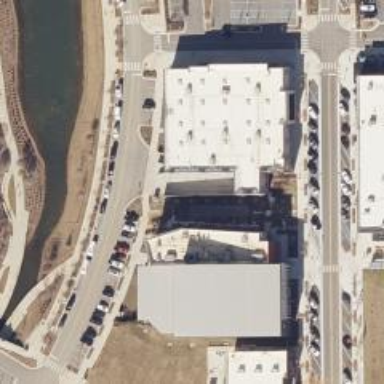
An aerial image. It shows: Commercial building with flat roof. This building houses outdoor shop.